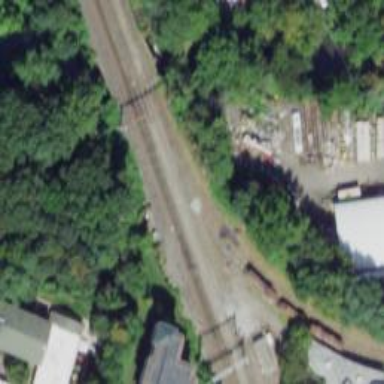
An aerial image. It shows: Junction on the railway.